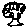
Label: tree